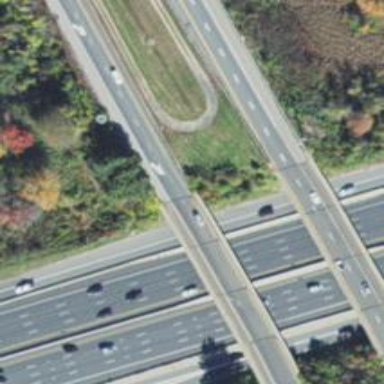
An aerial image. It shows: Asphalt motorway.